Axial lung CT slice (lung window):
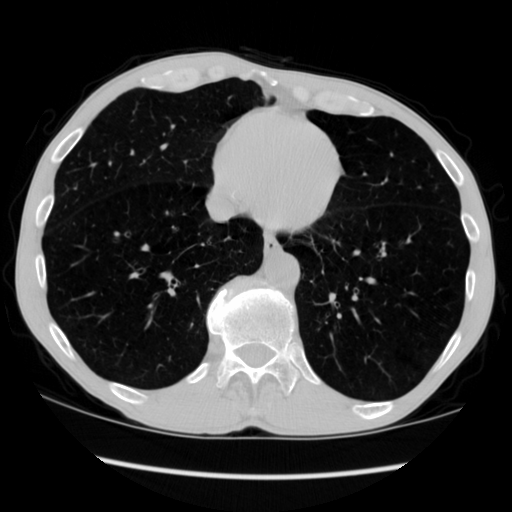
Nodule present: no